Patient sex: F
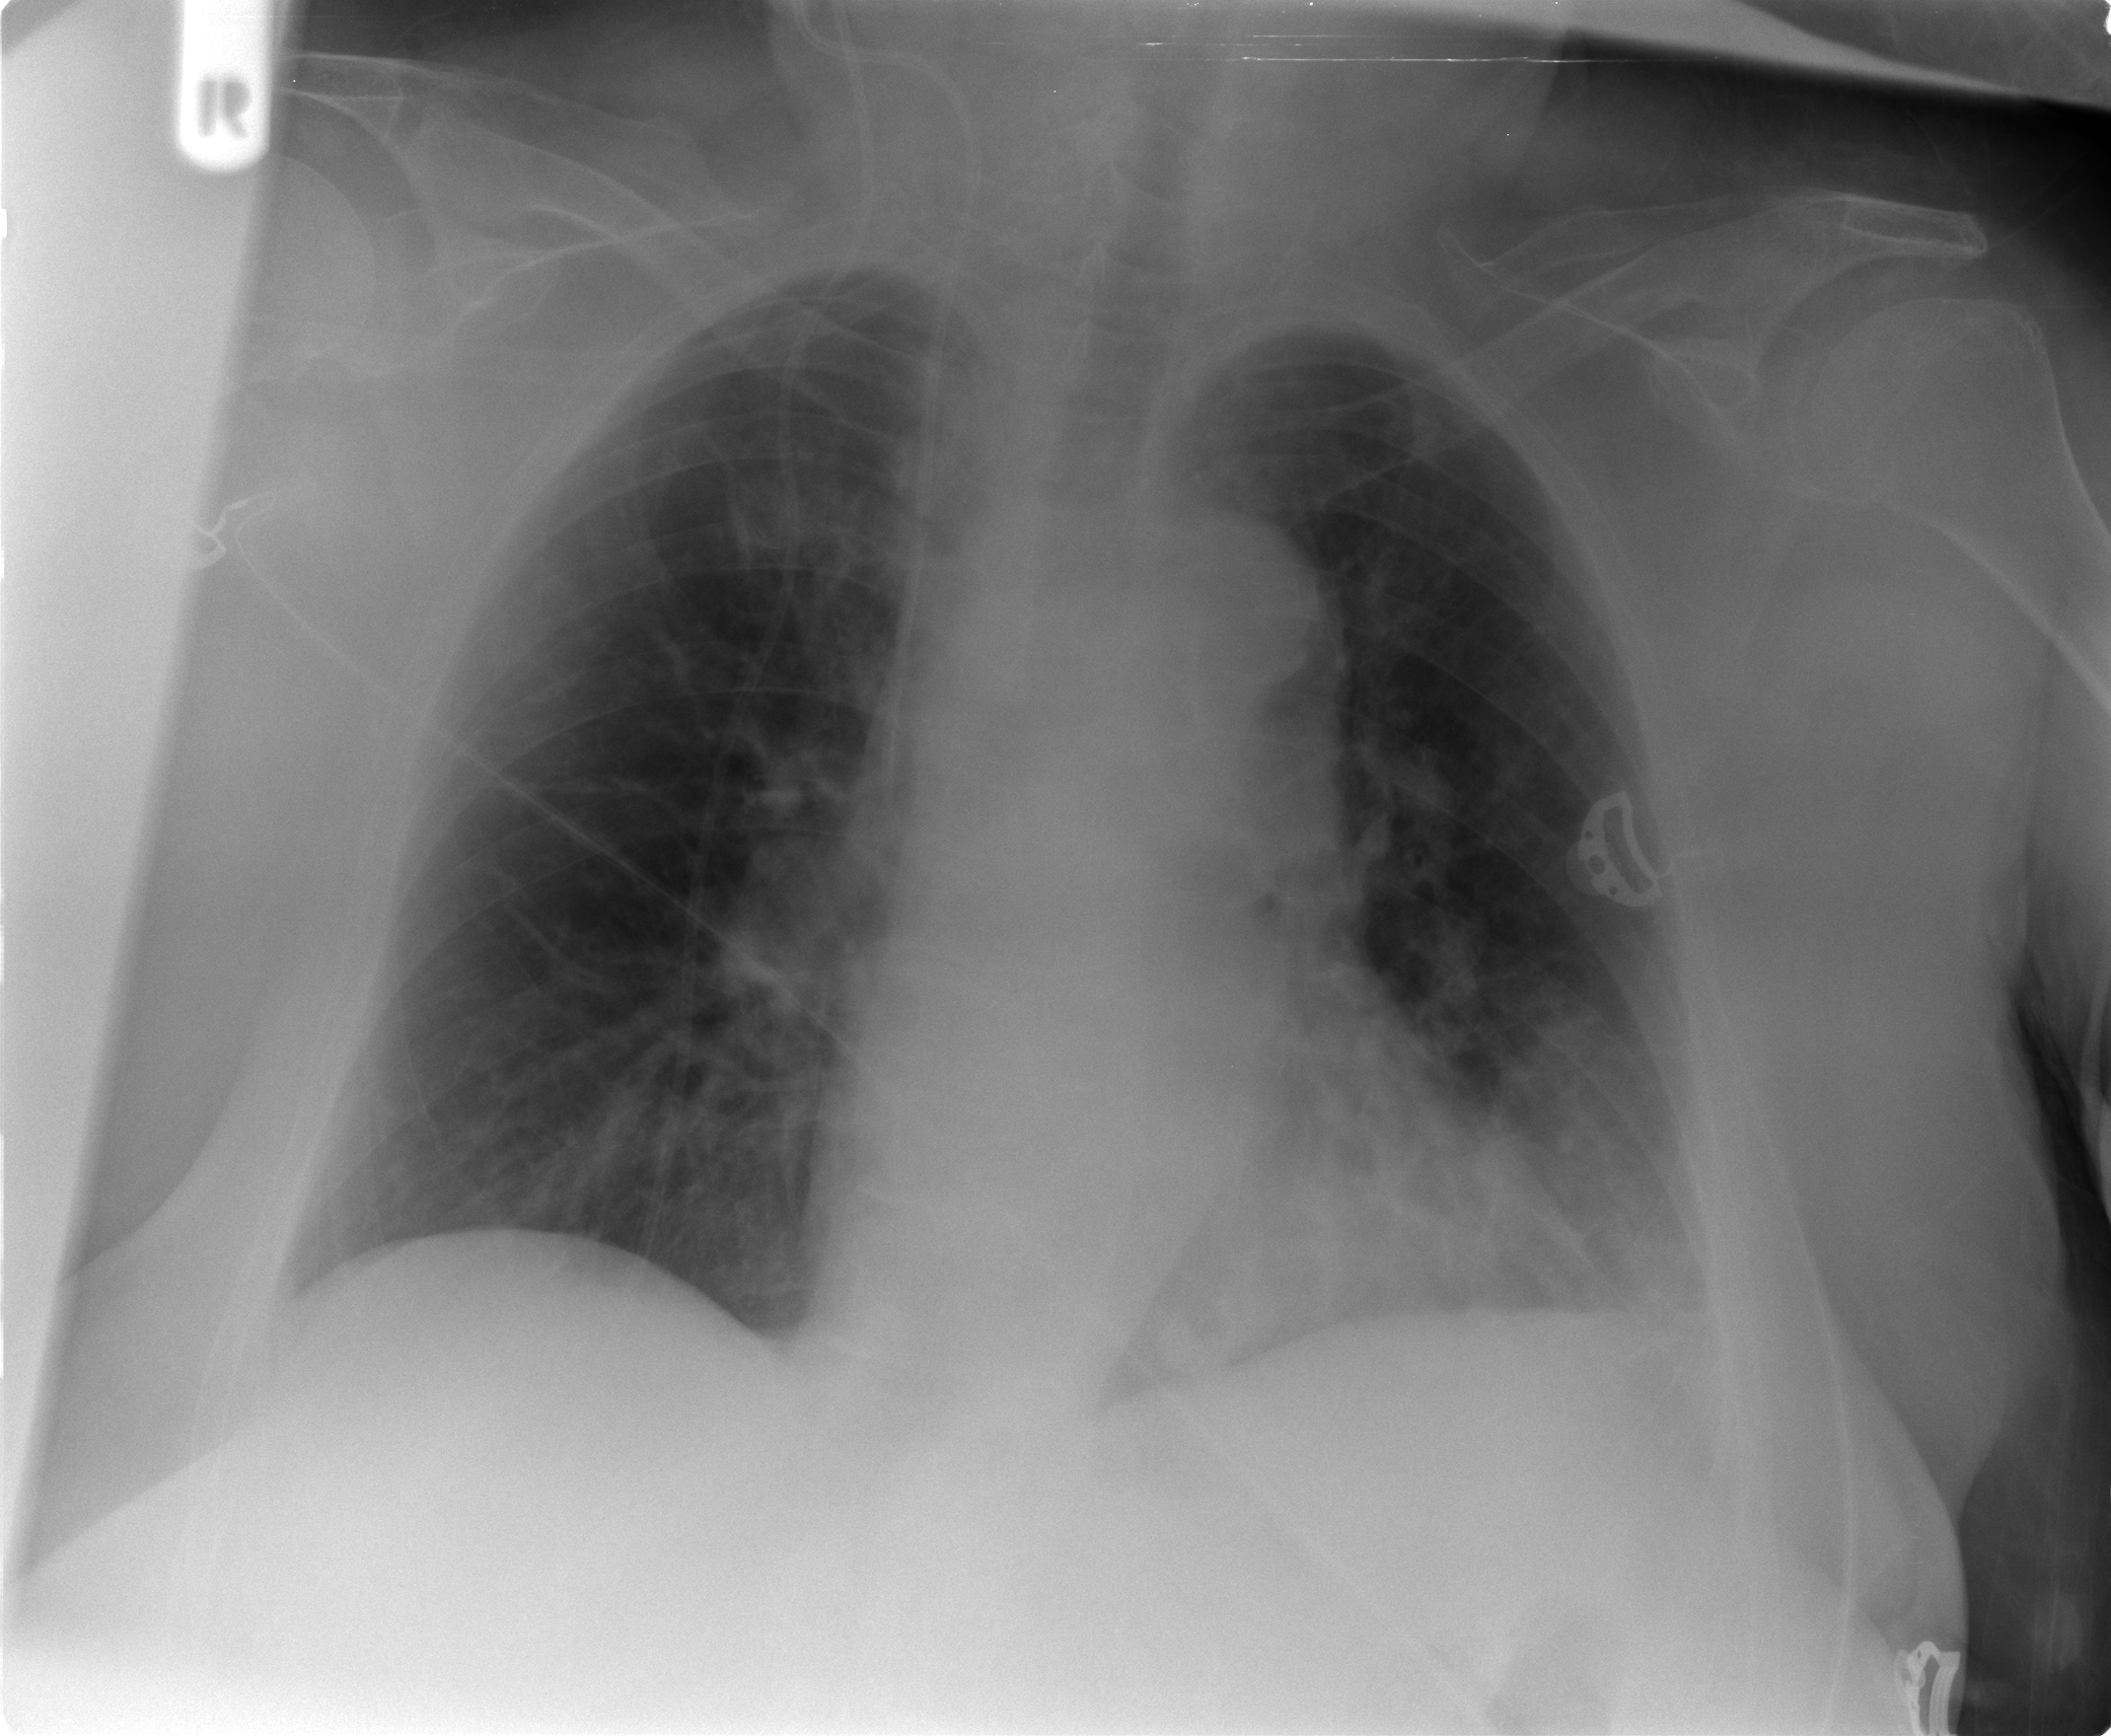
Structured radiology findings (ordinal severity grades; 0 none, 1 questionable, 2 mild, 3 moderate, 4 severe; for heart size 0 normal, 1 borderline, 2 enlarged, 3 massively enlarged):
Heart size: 2
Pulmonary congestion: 1
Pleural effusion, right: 0
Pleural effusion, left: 1
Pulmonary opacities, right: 0
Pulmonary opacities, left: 2
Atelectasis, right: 0
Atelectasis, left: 2